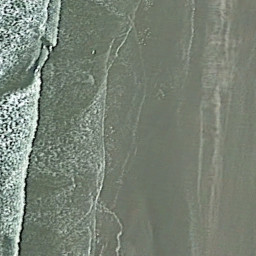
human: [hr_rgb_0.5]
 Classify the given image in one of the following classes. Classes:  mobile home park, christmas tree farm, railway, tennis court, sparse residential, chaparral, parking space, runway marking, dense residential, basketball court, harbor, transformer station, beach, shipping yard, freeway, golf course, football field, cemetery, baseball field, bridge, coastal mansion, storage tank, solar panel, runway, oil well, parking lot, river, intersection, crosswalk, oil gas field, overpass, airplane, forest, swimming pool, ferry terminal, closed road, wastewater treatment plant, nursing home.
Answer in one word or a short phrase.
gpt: beach